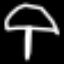
Label: mushroom